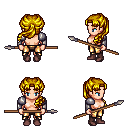
a pixel art fantasy rpg character, female body template, human, light skin, steel arm armor, gold greaves, blonde princess hairstyle, maroon shoes, spear, four views (front, back, left, right), 2x2 character sprite sheet, small pixel art, hard edges, no anti-aliasing